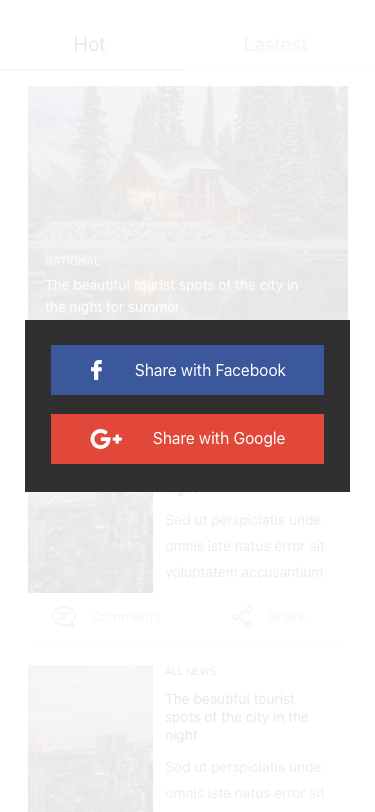
Text in this UI design:
Hot
Lastest
The beautiful tourist spots of the city in
the night for summer
NATIONAL
Comments
Share
The beautiful tourist
spots of the city in the
night
Sed ut perspiciatis unde
omnis iste natus error sit
voluptatem accusantium
ALL NEWS
Comments
Share
The beautiful tourist
spots of the city in the
night
Sed ut perspiciatis unde
omnis iste natus error sit
voluptatem accusantium
ALL NEWS
Share with Facebook
Share with Google